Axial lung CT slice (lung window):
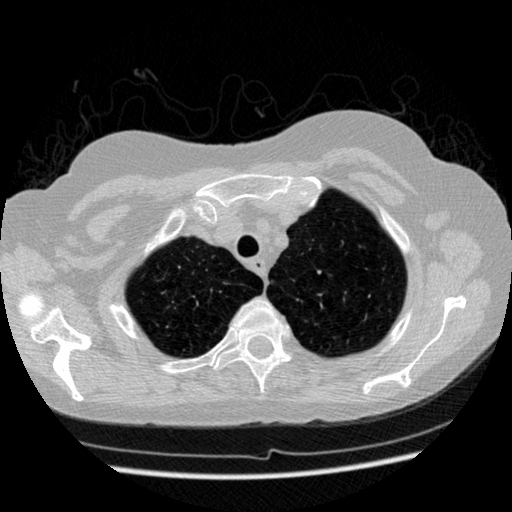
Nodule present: no